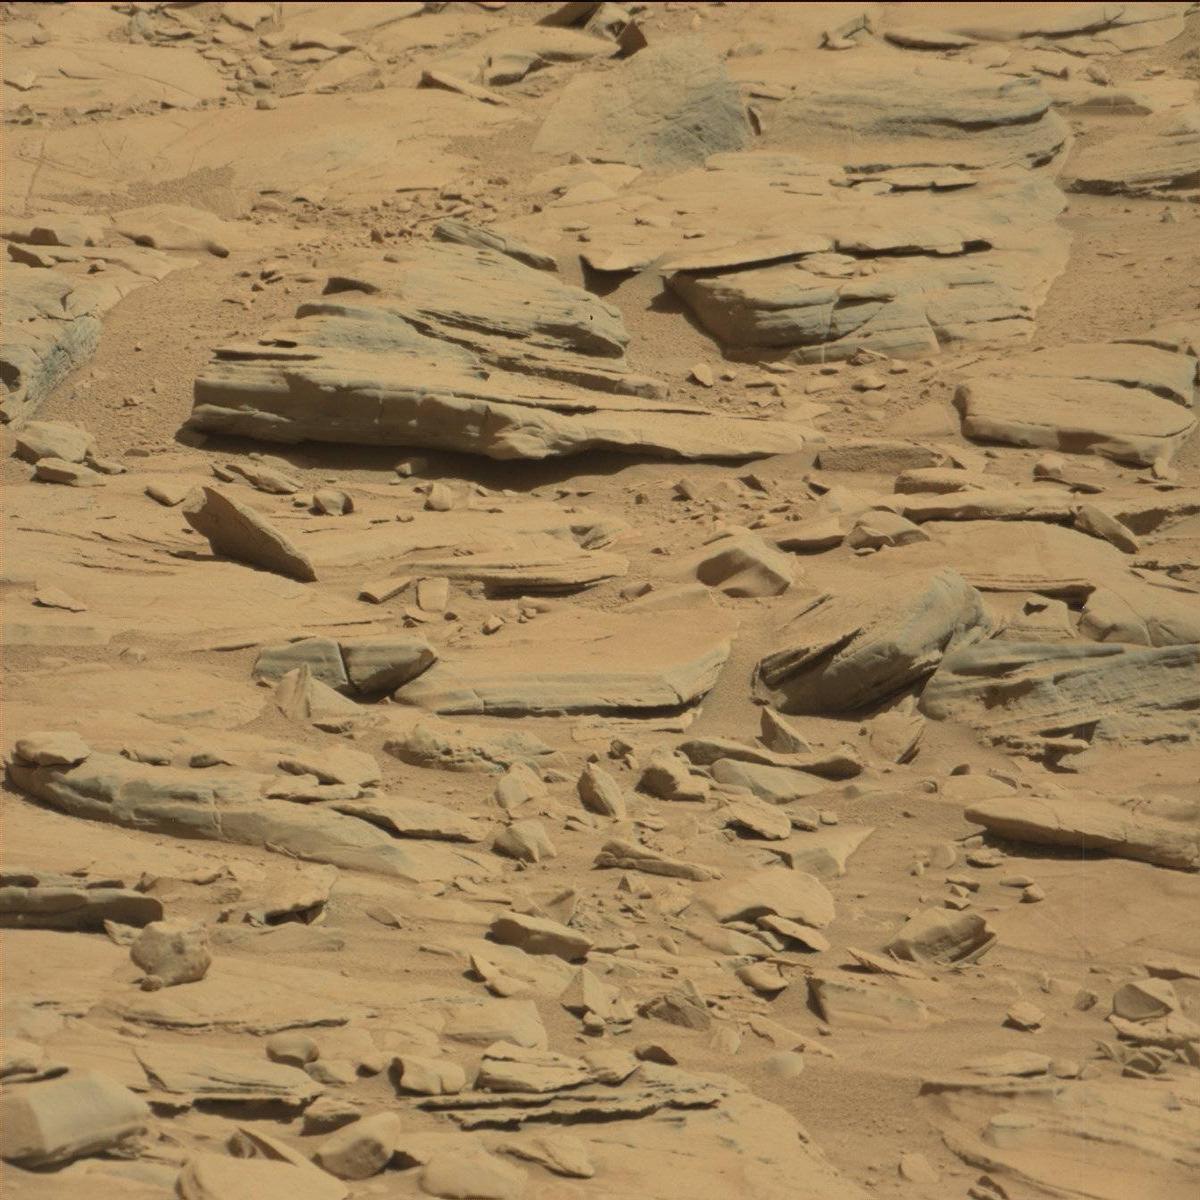
Terrain classes present: Bedrock, Sand / Soil